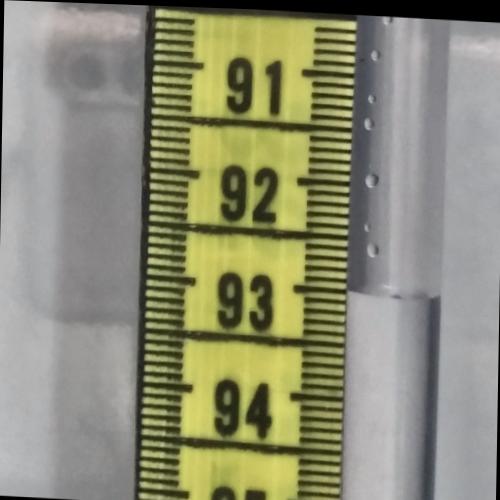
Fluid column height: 93.0 cm